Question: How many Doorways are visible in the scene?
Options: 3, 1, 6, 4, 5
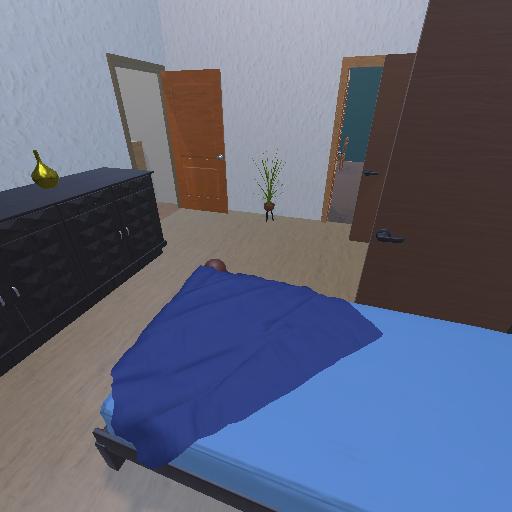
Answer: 3